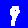
Digit: 9